Question: I have an app that I developed in Xcode 4.3.2. I am using the base SDK as 5.1. The app installs fine in iOS 5.0 and above. But I need to support iOS 4.0 and above.
The compiler I am using is Apple LLVM compiler 3.1.
I have added both armv6 and armv7 to the architectures (See attached image)
I created an AdHoc build. When I sync it using iTunes, it syncs fine with iOS 5.0 and above, I have not tested in iOS 4.3, but it does not install in iOS 4.2.1. It gives this error:
The app "App Name" could not be installed on the iPod "iPod Name" because it is not compatible with this iPod.
Any thoughts?
Thanks.
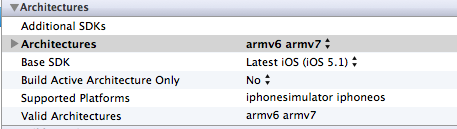
Answer: You should remove the 'armv7' from the 'Required device capabilities' in the 'info.plist'.
This restricts the app being installed on device that do not have an ARMV7 processor, like older iPad touches and iPhones.